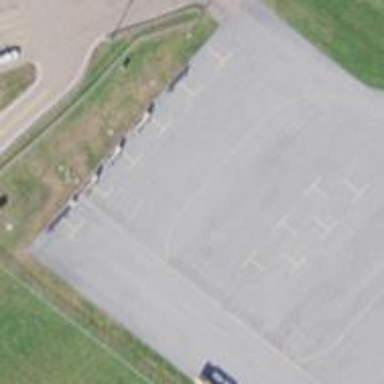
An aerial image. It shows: Image of taxiway at airport.